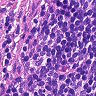
Metastatic tissue present: no